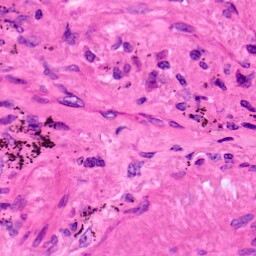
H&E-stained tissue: Lung